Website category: movie
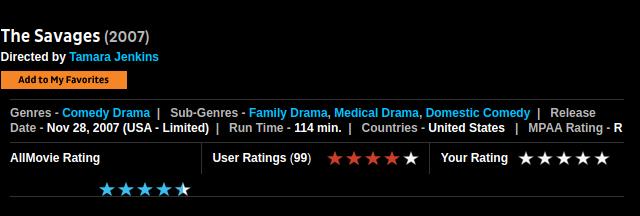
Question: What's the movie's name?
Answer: The Savages

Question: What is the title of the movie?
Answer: The Savages

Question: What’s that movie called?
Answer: The Savages

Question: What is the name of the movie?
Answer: The Savages

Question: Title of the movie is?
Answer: The Savages

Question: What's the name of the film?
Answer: The Savages

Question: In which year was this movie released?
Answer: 2007

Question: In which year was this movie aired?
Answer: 2007

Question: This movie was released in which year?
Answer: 2007

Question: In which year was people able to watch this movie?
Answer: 2007

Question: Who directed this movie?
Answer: Tamara Jenkins

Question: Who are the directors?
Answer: Tamara Jenkins

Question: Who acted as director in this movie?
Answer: Tamara Jenkins

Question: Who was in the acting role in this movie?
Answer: Tamara Jenkins

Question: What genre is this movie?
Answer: Comedy Drama

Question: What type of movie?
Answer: Comedy Drama

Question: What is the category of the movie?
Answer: Comedy Drama

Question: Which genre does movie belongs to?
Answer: Comedy Drama

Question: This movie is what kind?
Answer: Comedy Drama

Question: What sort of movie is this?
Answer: Comedy Drama

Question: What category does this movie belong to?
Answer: Comedy Drama

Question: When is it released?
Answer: Nov 28, 2007 (USA - Limited)

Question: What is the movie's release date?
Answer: Nov 28, 2007 (USA - Limited)

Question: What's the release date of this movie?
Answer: Nov 28, 2007 (USA - Limited)

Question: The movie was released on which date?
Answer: Nov 28, 2007 (USA - Limited)

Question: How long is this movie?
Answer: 114 min.

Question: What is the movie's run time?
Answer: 114 min.

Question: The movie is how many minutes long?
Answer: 114 min.

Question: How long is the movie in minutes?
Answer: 114 min.

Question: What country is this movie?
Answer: United States

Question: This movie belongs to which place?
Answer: United States

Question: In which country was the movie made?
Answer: United States

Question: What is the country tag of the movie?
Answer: United States

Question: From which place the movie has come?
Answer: United States